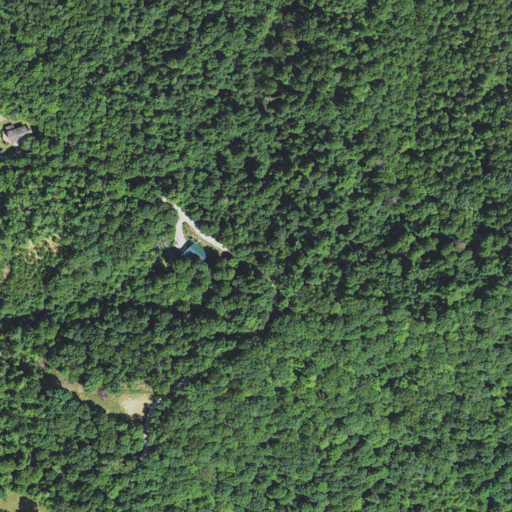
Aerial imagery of mountain in North Carolina named Wykle Hill containing deciduous forest, mixed forest, open development, and low intensity development